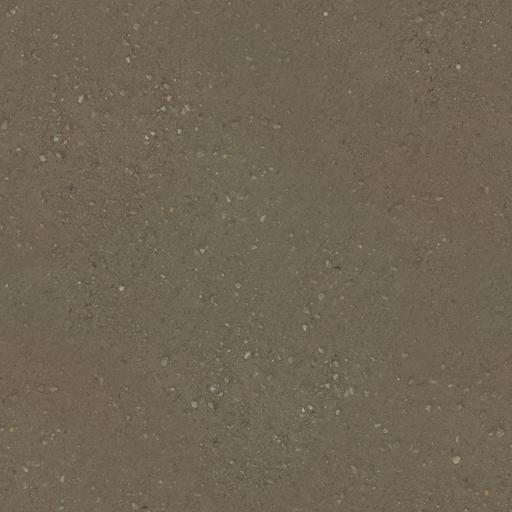
Tags: dirt dirty gravel ground pebbles smooth